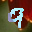
Label: 9